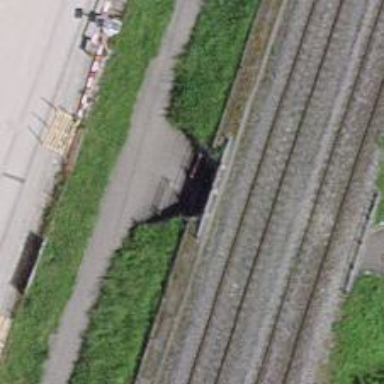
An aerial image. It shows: Tunnel footway.